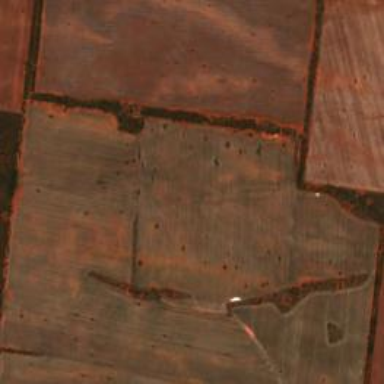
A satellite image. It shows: Farmland used for growing crops.